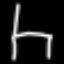
Label: chair